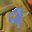
Label: 9